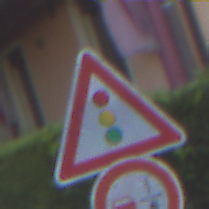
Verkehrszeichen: Lichtzeichenanlage
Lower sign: VerbotUeberholenEinspurigeFahrzeuge
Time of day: SunriseSunset
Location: Outdoor (Urban)
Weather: Clear
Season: NotSpecified
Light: Natural